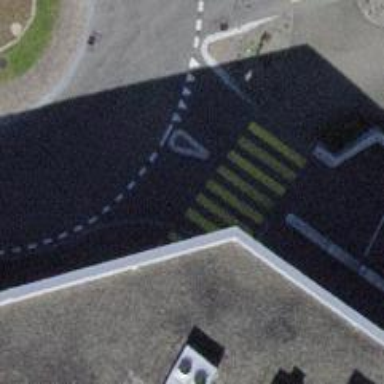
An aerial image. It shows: Uncontrolled crossing on the road.